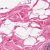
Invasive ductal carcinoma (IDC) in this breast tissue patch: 0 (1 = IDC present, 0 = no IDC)